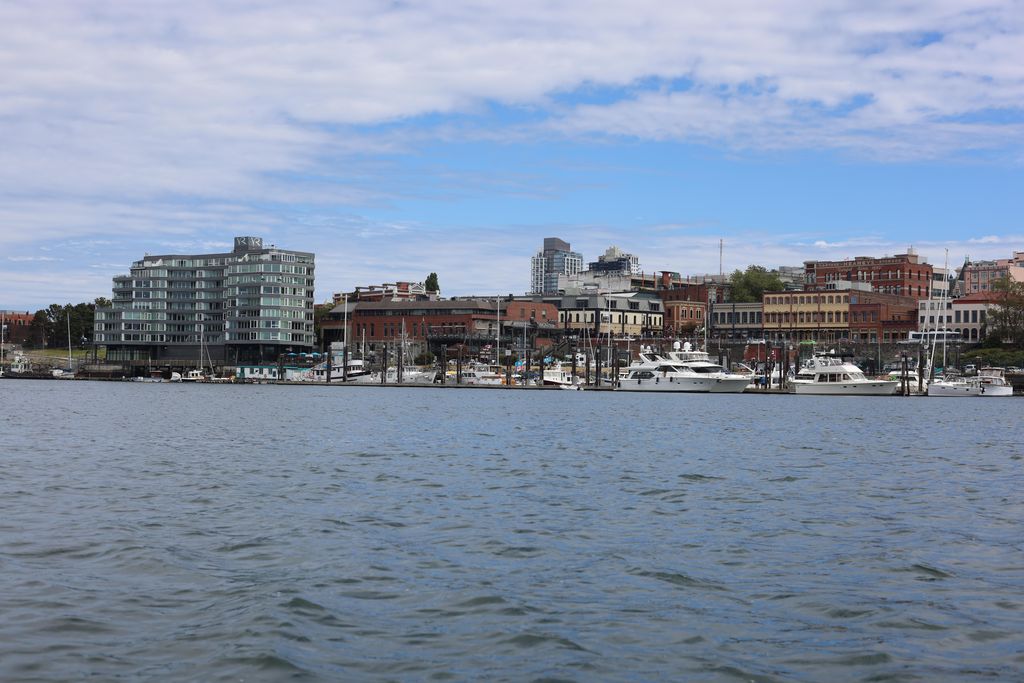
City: victoria